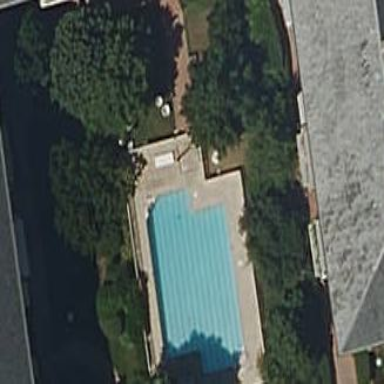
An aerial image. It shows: Swimming pool located in leisure land.